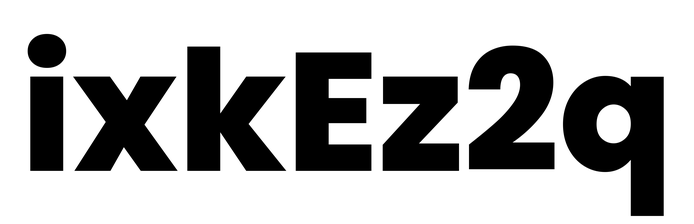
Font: Poppins-ExtraBold